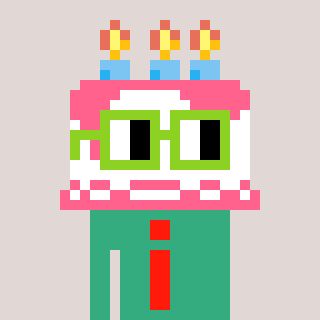
a pixel art character with square light green glasses, a cake-shaped head and a teal-colored body on a warm background